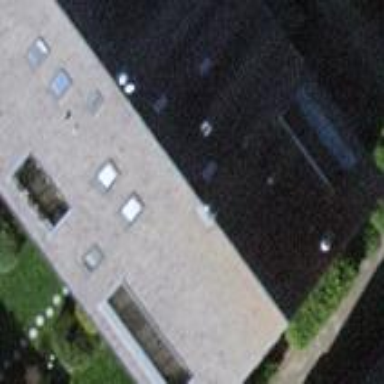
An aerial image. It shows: Terrace building.